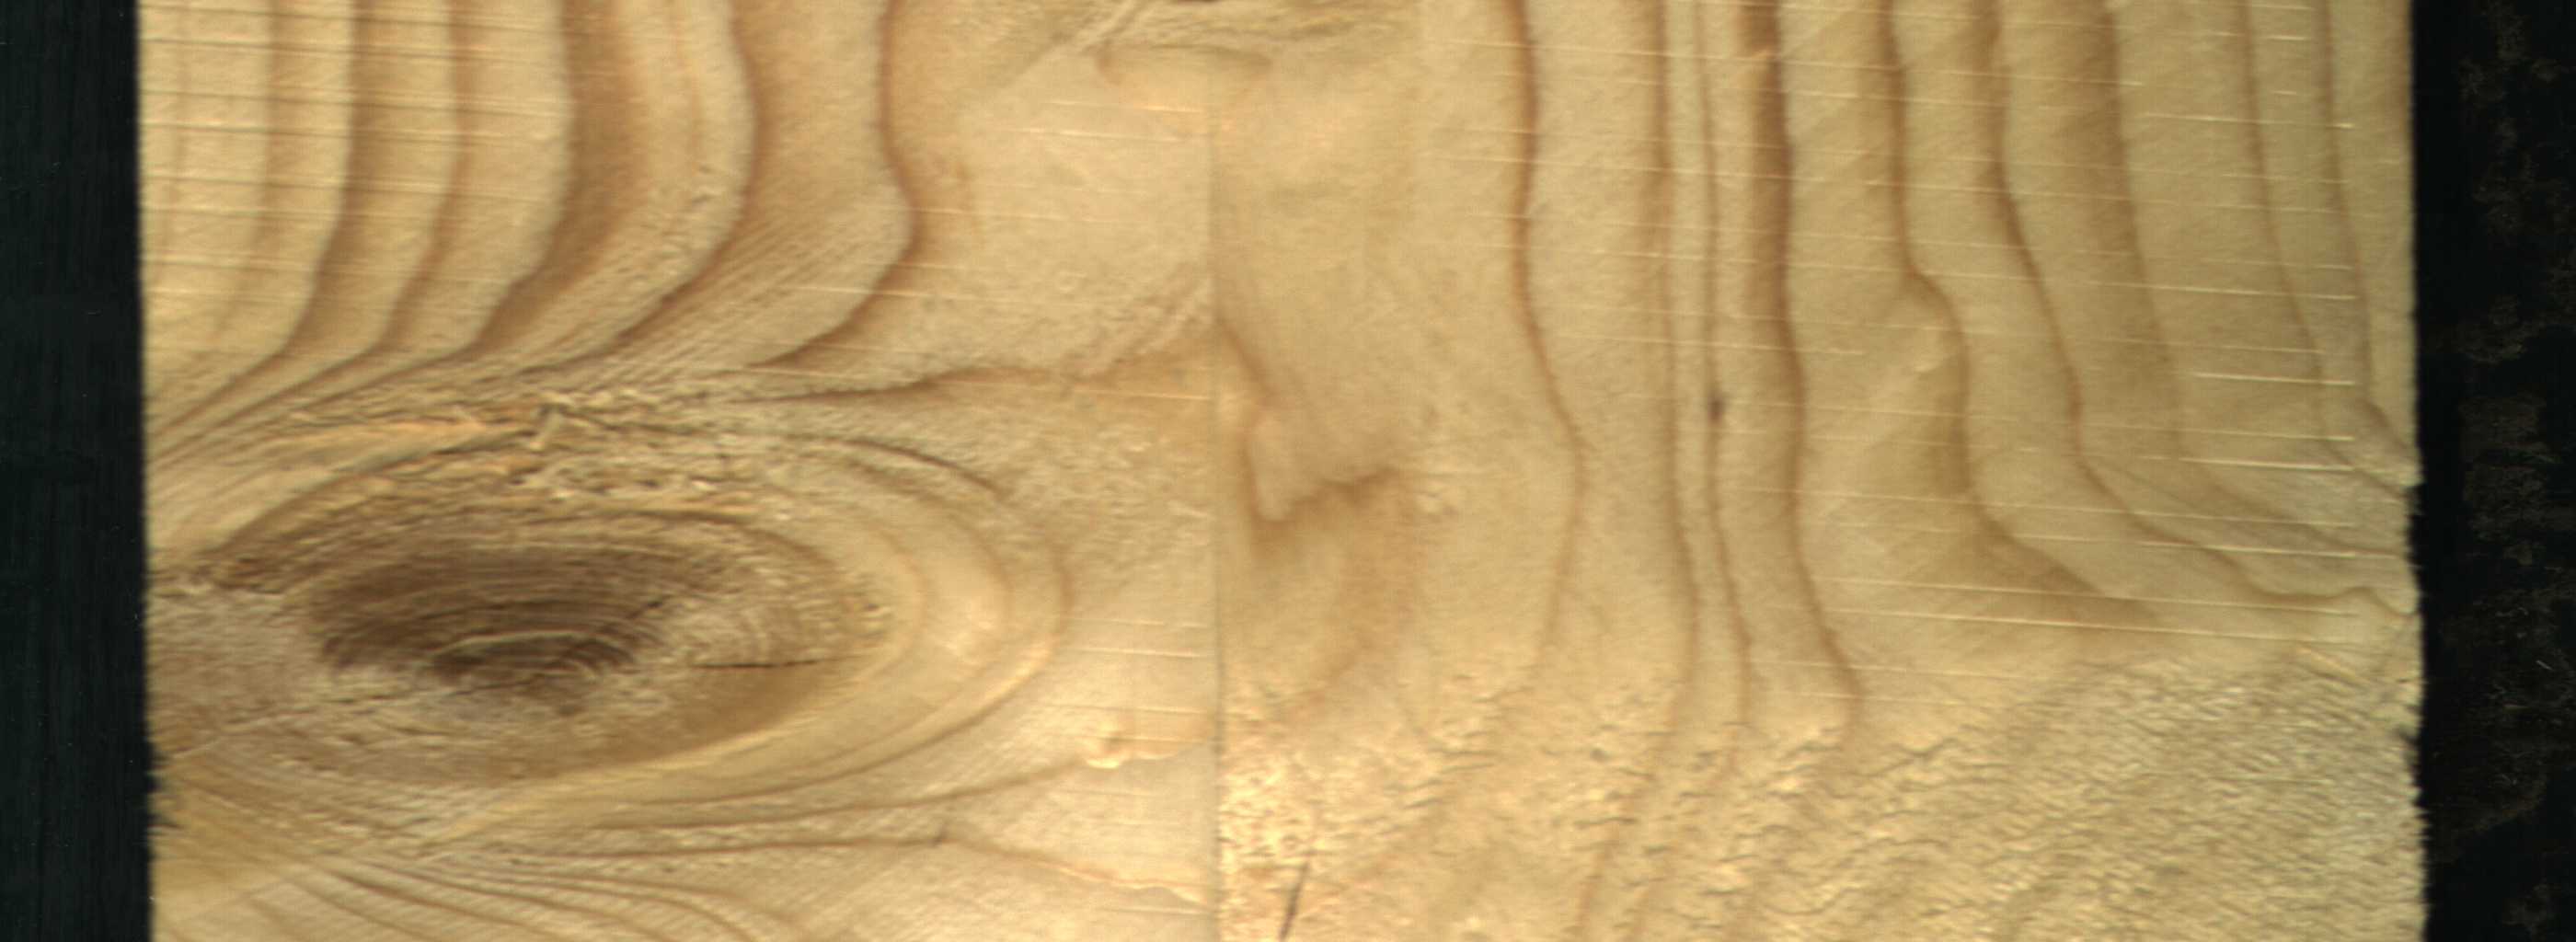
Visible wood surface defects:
knot_with_crack